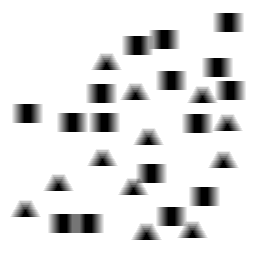
Squares: 16
Triangles: 12
Stars: 0
Total shapes: 28